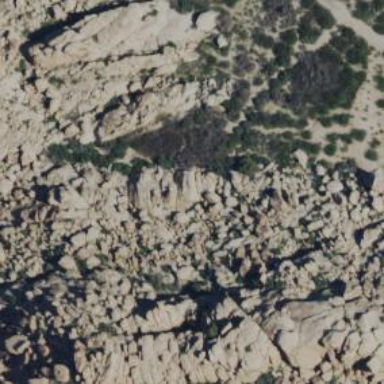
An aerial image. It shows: Cliff in nature.